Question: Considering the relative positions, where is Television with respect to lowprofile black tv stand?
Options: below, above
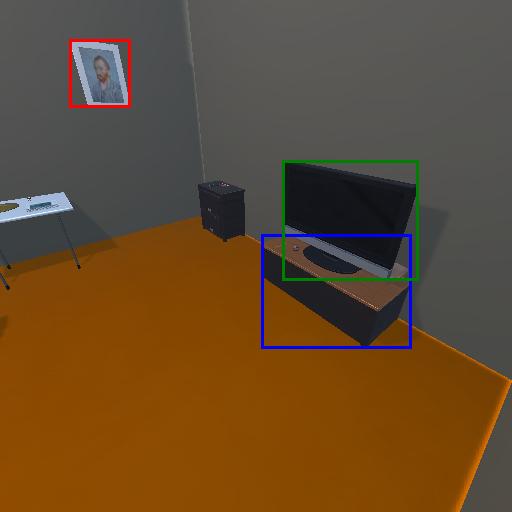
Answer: below